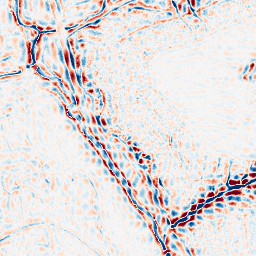
Category: wavelet
Decomposition family: wavelet_dwt
Decomposition parameters: wavelet: db8
level: 3
Upsampling method: bicubic
Upsampling parameters: scale: 8
Upsampling scale: 8